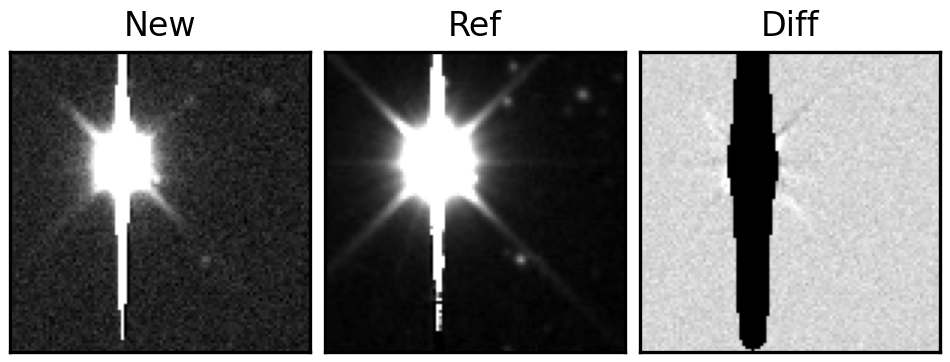
Label: bogus